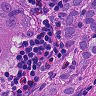
Metastatic tissue present: yes